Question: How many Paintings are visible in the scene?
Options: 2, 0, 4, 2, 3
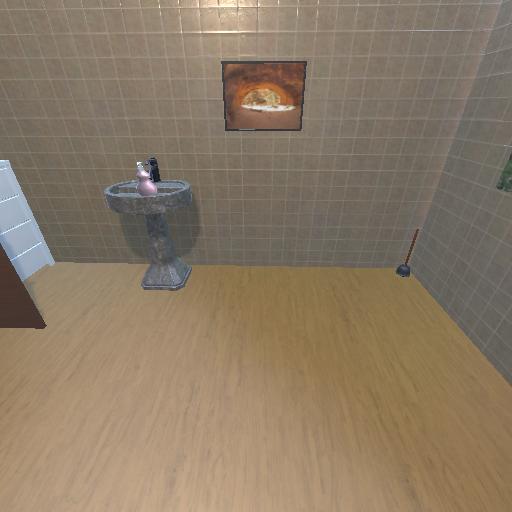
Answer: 2